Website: walmart
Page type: payment
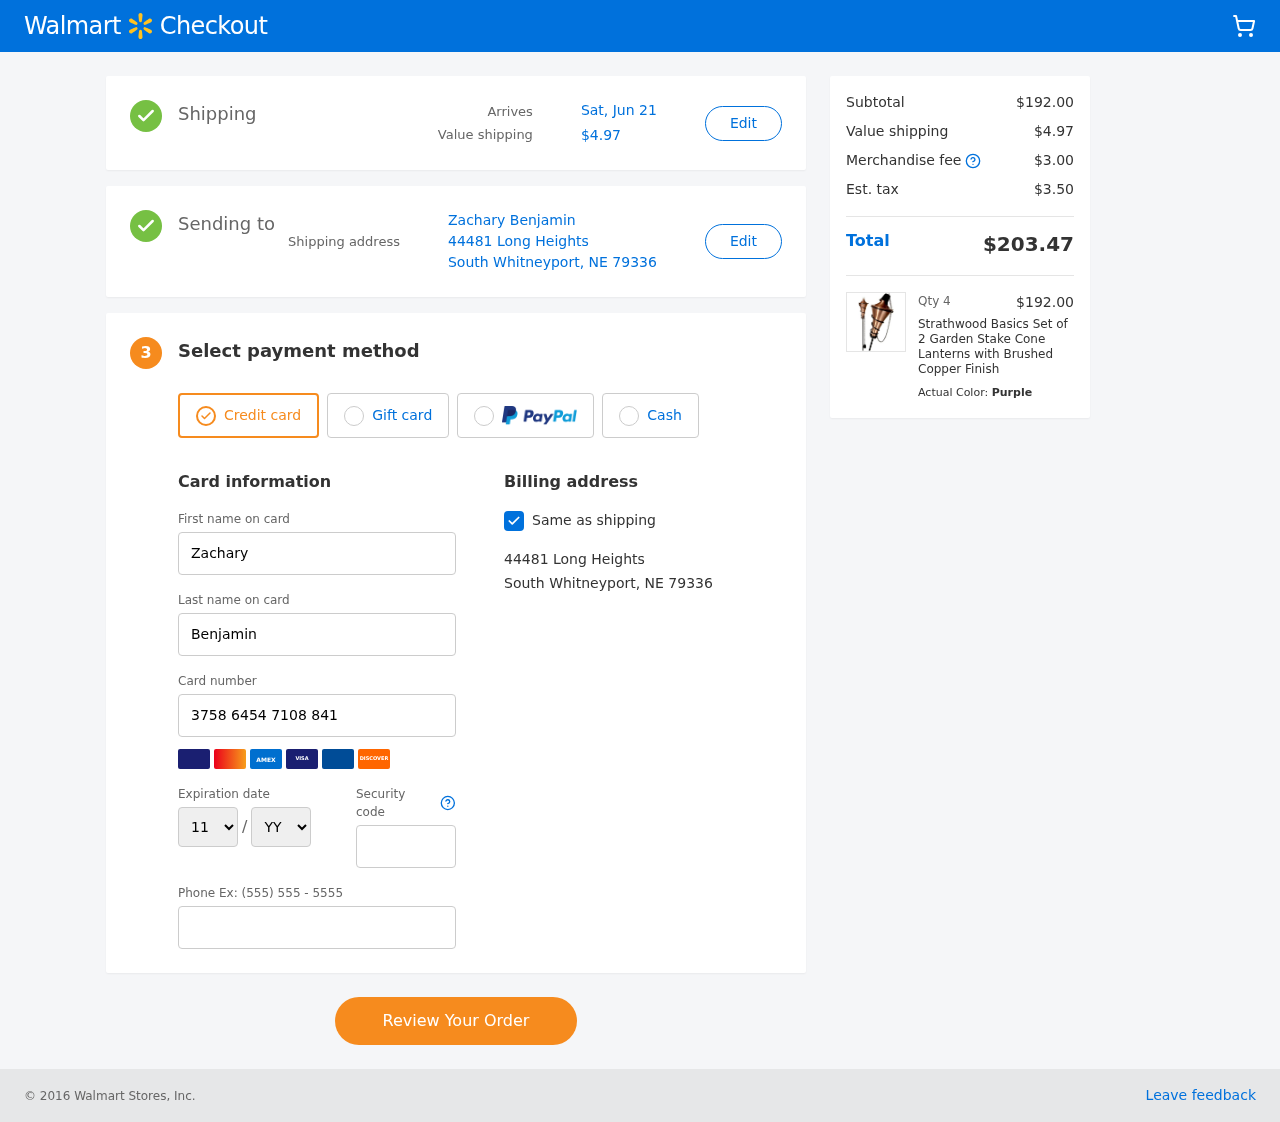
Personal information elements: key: PII_CARD_EXPIRY_MONTH
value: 11
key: PII_CARD_EXPIRY_YEAR
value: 27
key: PII_CITY_STATE_ZIP
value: South Whitneyport, NE 79336
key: PII_FULLNAME
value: Zachary Benjamin
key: PII_STREET
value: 44481 Long Heights
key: PII_FIRSTNAME
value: Zachary
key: PII_LASTNAME
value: Benjamin
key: PII_CARD_NUMBER
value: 3758 6454 7108 841
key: PII_CARD_CVV
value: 1866
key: PII_PHONE
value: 4819271632
Product elements: key: PRODUCT1_NAME
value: Strathwood Basics Set of 2 Garden Stake Cone Lanterns with Brushed Copper Finish
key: PRODUCT1_PRICE
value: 48
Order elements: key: ORDER_DELIVERY_DATE
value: Sat, Jun 21
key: ORDER_SHIPPING_COST
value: $4.97
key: ORDER_SUBTOTAL
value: $192.00
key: ORDER_MERCHANDISE_FEE
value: $3.00
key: ORDER_TAX
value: $3.50
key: ORDER_TOTAL
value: $203.47
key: ORDER_NUM_ITEMS
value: Qty 4